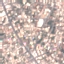
Land use / land cover class: Residential